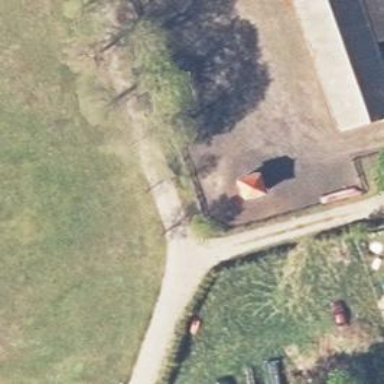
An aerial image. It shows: Gravel driveway for service vehicles.